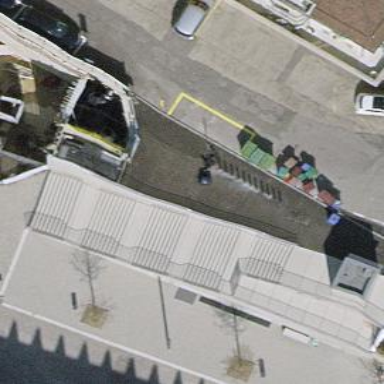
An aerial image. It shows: Bicycle parking area with stands available.